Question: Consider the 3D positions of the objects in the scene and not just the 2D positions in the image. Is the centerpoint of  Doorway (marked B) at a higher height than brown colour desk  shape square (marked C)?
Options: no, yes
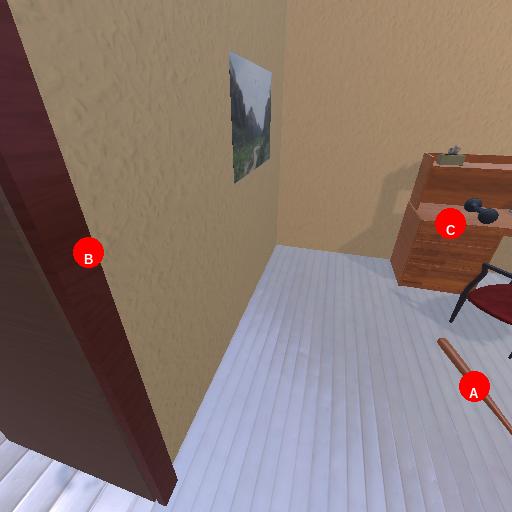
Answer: no